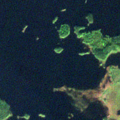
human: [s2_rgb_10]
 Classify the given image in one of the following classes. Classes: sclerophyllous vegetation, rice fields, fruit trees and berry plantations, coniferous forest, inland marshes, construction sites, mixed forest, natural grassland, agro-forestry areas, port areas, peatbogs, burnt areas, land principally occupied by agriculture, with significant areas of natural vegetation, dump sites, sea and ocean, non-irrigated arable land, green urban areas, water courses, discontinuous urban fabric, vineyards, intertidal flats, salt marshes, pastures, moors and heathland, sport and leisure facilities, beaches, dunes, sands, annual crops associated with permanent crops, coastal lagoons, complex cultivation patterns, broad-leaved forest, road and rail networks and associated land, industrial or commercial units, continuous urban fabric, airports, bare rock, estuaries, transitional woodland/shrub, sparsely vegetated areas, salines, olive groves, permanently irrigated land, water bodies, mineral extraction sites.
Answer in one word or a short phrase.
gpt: inland marshes, water bodies